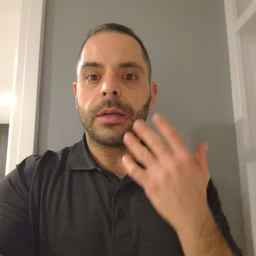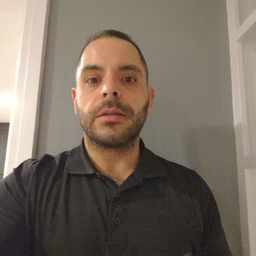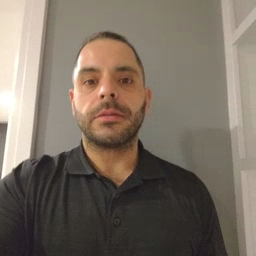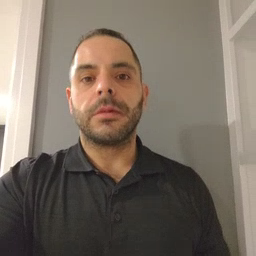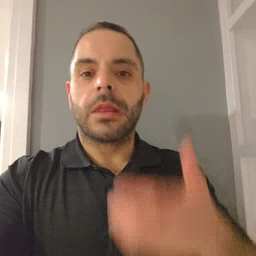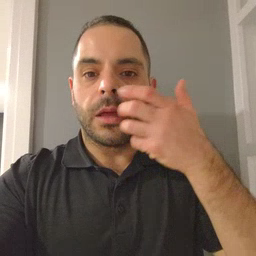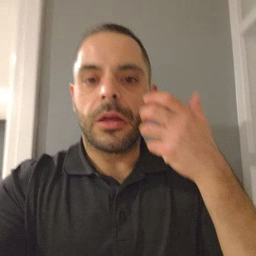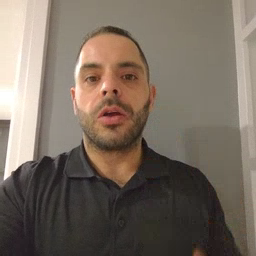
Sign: tiger